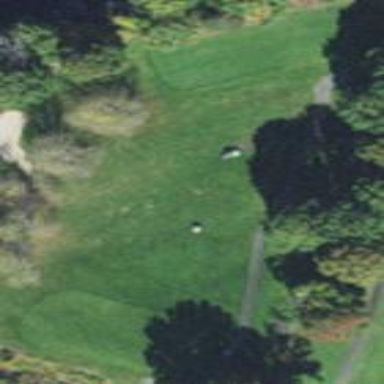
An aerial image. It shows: Grassy area designated as golf fairway.